Field crop: tomato
Growth stage: 1
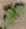
Species: solanum